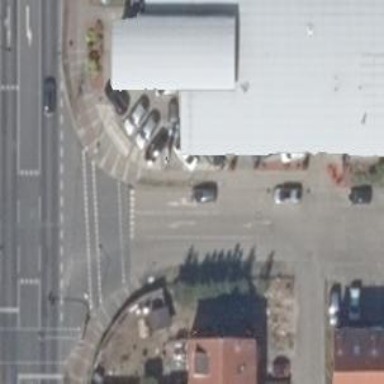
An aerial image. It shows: Road with traffic signals at the crossing.